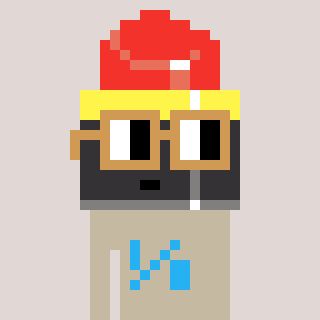
a pixel art character with square brown glasses, a lipstick-shaped head and a bege-colored body on a warm background